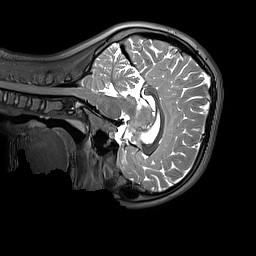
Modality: T2w
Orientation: sagittal
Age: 11
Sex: female
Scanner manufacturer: siemens
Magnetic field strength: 3 T
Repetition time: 3.2 s
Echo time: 0.408 s